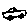
Label: car